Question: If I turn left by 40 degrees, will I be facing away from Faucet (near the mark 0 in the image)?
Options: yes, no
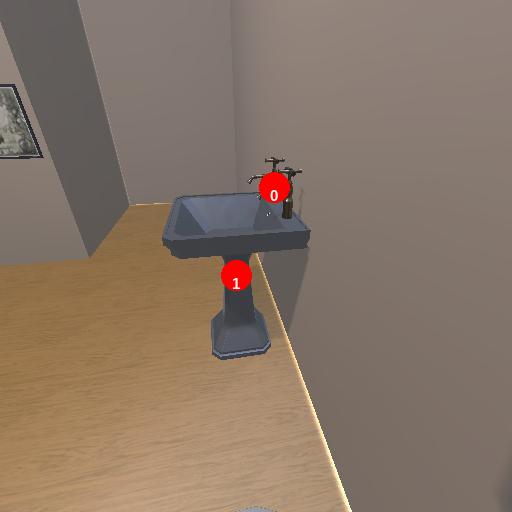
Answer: yes